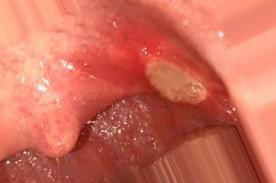
Condition: Mouth Ulcer